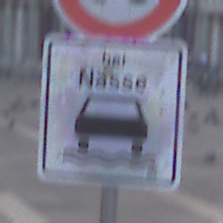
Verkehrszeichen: BeiNaesse
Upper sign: Geschwindigkeit80
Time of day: SunriseSunset
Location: Outdoor (Urban)
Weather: PartlyCloudy
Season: NotSpecified
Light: Natural